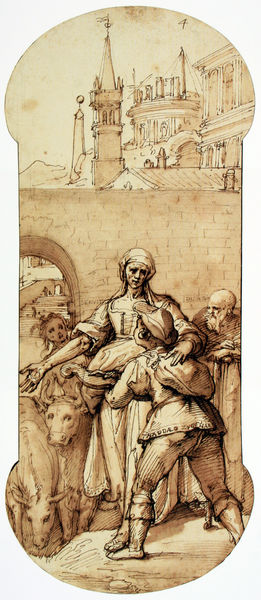
Titel: Taddeo wird am Stadttor Roms von Mühsal, Entbehrung und Knechtschaft sowie Gehorsam und Geduld empfangen
Künstler: Federico Zuccari
Standort: Los Angeles
Institution: The J. Paul Getty Museum
Schlagwörter: berg, feder, mann, weiß, gelb, stadt, braun, fenster, frau, hut, kleid, männer, orange, zeichnung, dach, gebäude, haus, tiere, tuch, haube, rock, alt, bart, faru, spitze, steine, horn, kühe, brücke, kirche, mantel, kind, kamin, oval, turm, bogen, italien, fahne, fels, mauer, kuh, rind, sepia, glatze, durchgang, stufen, junge, tor, eingang, fugen, tusche, rinder, alter, greis, knabe, türme, mauerwerk, druck, bullen, tinte, stadttor, heben, apsis, obelisk, hochkant, stadtmauer, schafe, bulle, ochsen, stier, stiere, rundung, bau, bube, ochs, zeichung, tprme, 4, och